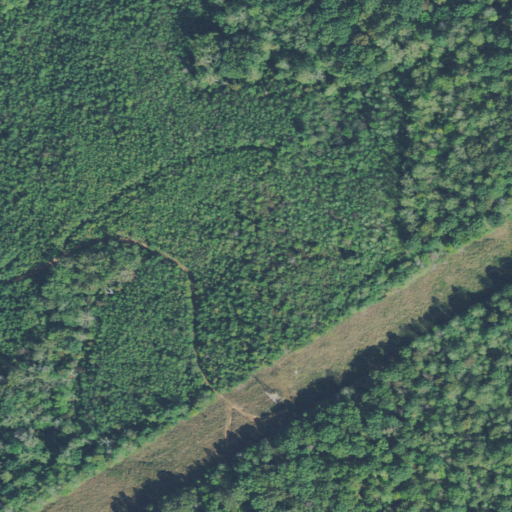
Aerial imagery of mountain in Tennessee named Double Head containing deciduous forest and mixed forest